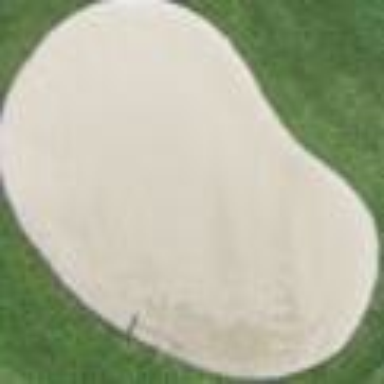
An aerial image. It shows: Sand bunker on golf course.